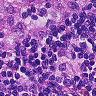
Metastatic tissue present: no